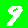
Digit: 9